Aerial crown-view tile of a tropical tree (Barro Colorado Island, Panama), acquired 20241216:
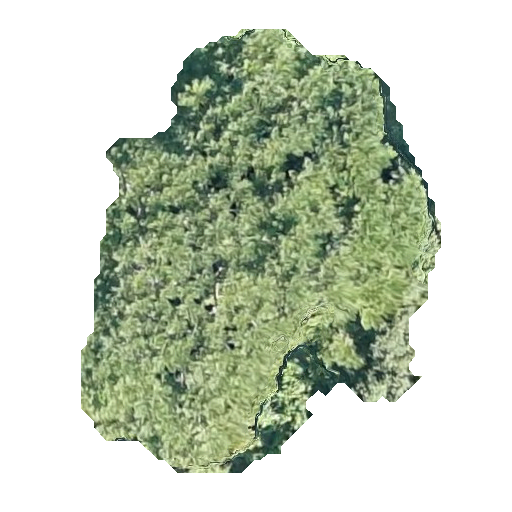
Species: Jacaranda copaia
GBIF accepted scientific name: Jacaranda copaia
Crown area: 165.681 m²